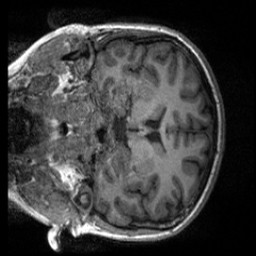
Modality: T1w
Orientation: coronal
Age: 21
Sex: female
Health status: healthy
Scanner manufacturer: siemens
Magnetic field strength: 3 T
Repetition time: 2 s
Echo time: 0.00232 s